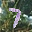
Label: 7